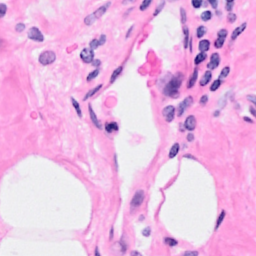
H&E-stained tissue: Breast